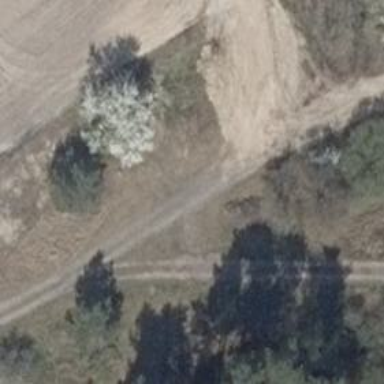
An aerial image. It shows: Track road with ground surface.